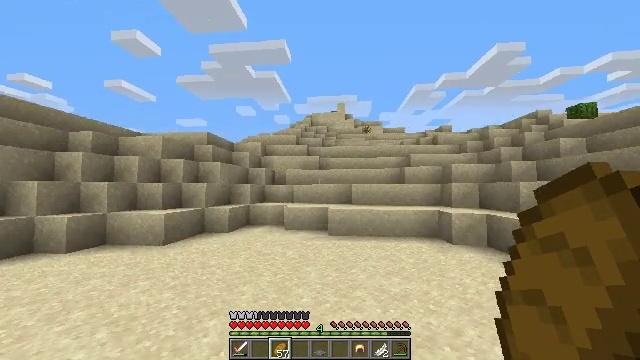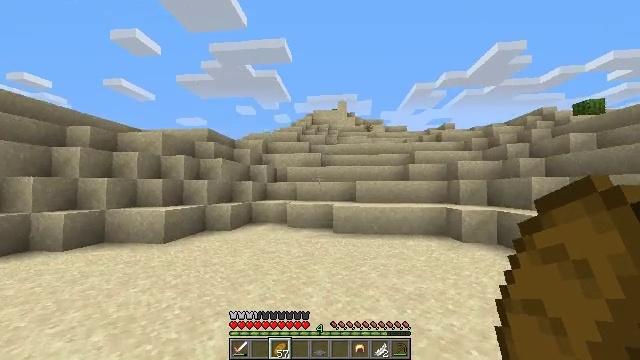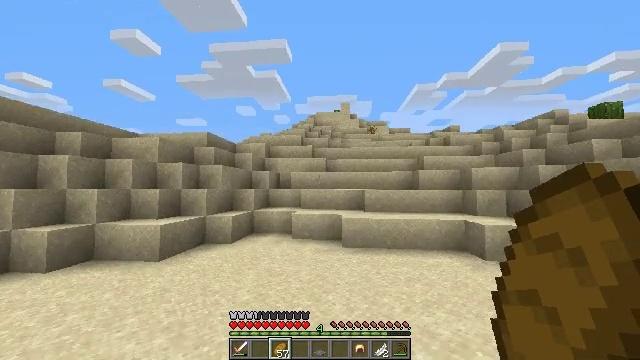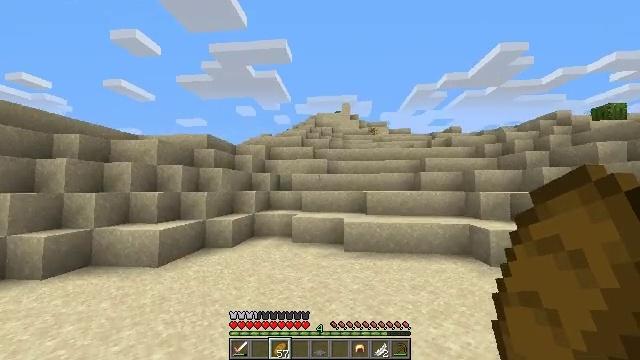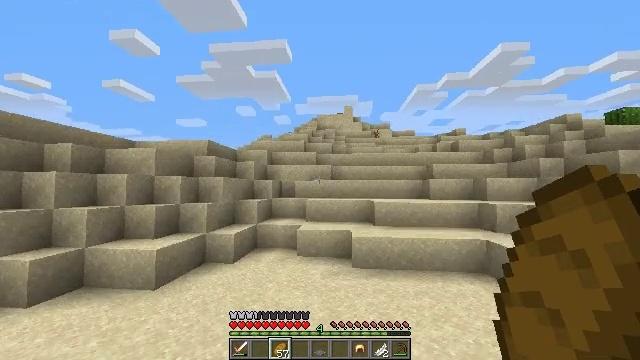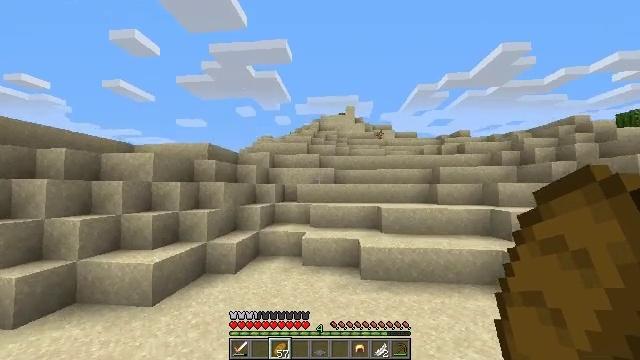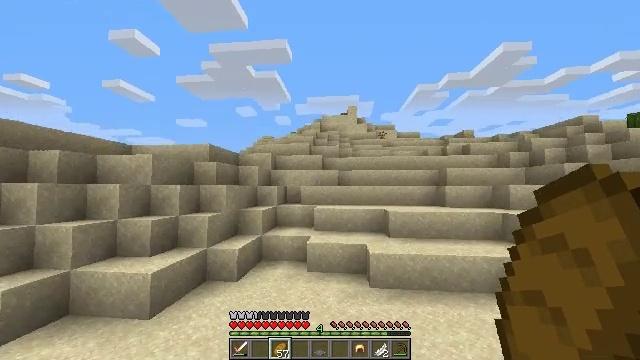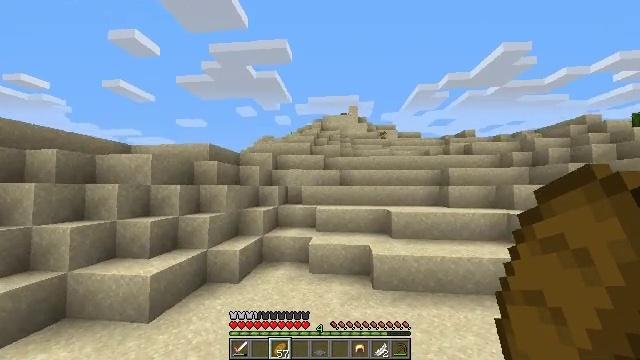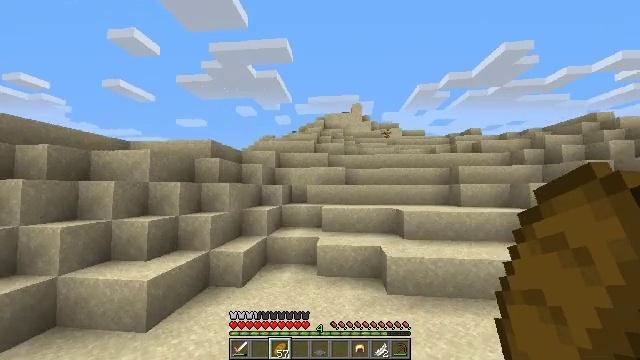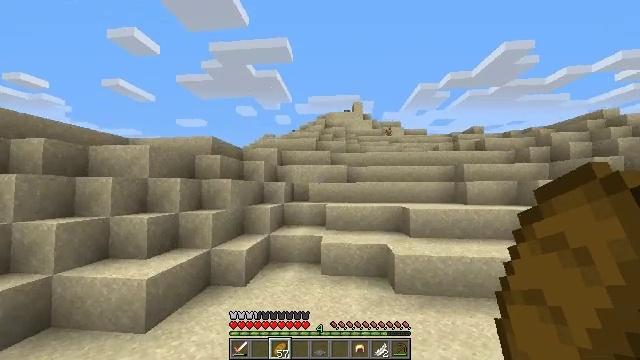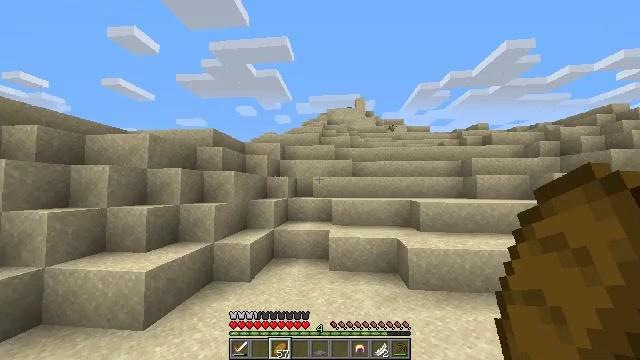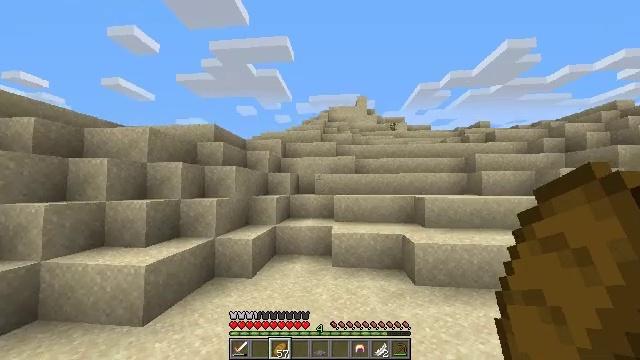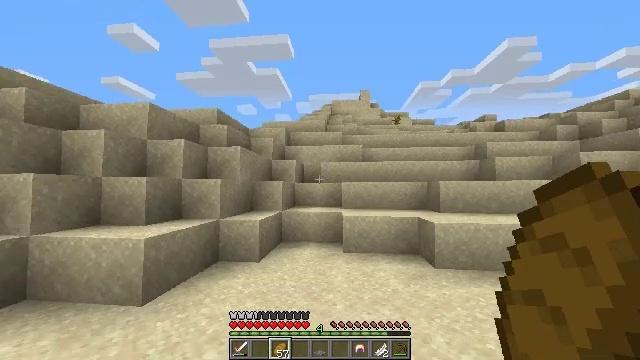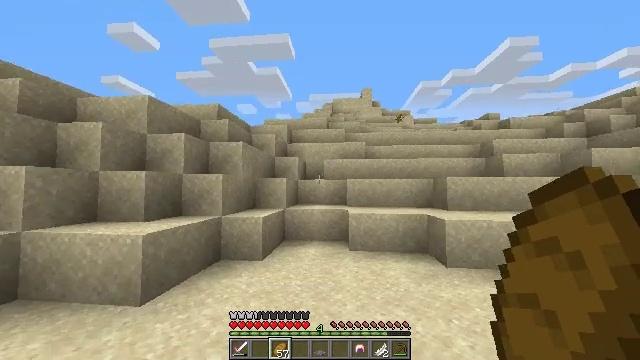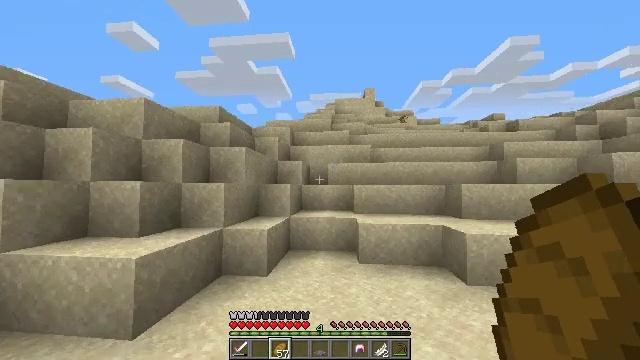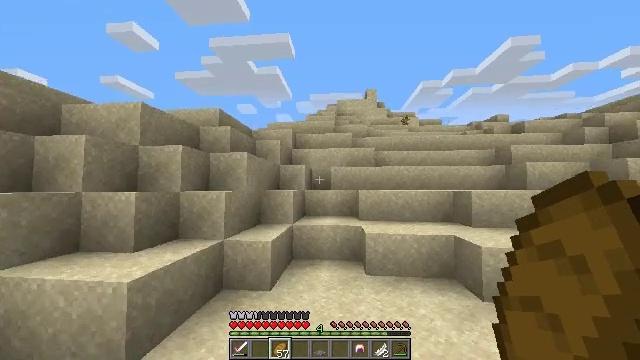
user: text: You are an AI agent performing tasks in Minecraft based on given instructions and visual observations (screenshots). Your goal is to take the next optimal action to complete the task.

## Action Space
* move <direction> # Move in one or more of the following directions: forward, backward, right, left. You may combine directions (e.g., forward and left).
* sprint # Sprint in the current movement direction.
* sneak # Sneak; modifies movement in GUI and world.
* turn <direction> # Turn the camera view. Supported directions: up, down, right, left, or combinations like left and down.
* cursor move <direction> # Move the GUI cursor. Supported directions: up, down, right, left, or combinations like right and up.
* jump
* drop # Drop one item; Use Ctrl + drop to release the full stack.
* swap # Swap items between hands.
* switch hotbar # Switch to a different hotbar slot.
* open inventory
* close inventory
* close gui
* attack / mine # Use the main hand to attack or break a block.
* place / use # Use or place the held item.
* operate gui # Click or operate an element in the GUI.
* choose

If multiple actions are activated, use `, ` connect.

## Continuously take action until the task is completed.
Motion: motion action
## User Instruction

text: Harvest the cactus plant.
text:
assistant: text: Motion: move forward and move left, jump
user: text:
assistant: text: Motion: move forward and move left, jump
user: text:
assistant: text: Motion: move forward and move left, jump
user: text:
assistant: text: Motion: move forward and move left, jump
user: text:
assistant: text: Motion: move forward and move left, jump
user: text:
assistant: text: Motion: move forward and move left, jump
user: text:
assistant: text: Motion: move forward and move left, jump
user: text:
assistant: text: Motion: move forward and move left, jump
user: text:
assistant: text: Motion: move forward and move left, jump
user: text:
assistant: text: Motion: move forward and move left, jump
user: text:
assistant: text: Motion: move forward and move left, jump
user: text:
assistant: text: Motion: move forward and move left, jump
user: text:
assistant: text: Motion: move forward and move left, jump
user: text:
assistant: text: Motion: move forward and move left, jump
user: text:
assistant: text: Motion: move forward and move left, jump
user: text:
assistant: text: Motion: move forward and move left, jump
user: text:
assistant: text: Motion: move forward and move left, jump
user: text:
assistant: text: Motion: move forward and move left, jump
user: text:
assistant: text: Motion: move forward and move left, jump
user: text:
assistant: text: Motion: move forward and move left, jump
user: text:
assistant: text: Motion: move forward and move left, jump
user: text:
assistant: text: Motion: move forward and move left, jump
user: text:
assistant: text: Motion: move forward and move left, jump
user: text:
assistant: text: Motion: move forward and move left, jump
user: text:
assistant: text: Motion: move forward and move left, jump
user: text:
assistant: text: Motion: move forward and move left, jump
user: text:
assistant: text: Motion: move forward and move left, jump
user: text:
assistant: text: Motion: move forward and move left, jump
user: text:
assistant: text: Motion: move forward and move left, jump
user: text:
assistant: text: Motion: move forward and move left, jump